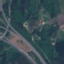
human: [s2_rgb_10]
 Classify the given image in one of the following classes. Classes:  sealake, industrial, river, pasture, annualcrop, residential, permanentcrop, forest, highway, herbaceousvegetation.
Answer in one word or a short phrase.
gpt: Highway